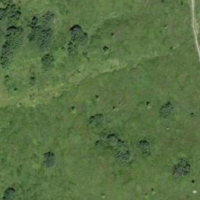
EUNIS habitat code: 23
Species observed at this site:
Marmota marmota
Parnassius apollo
Melanargia galathea